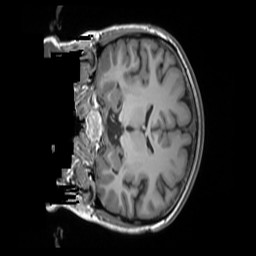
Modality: T1w
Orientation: coronal
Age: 27
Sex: female
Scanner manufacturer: siemens
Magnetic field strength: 3 T
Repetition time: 1.55 s
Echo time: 0.00234 s